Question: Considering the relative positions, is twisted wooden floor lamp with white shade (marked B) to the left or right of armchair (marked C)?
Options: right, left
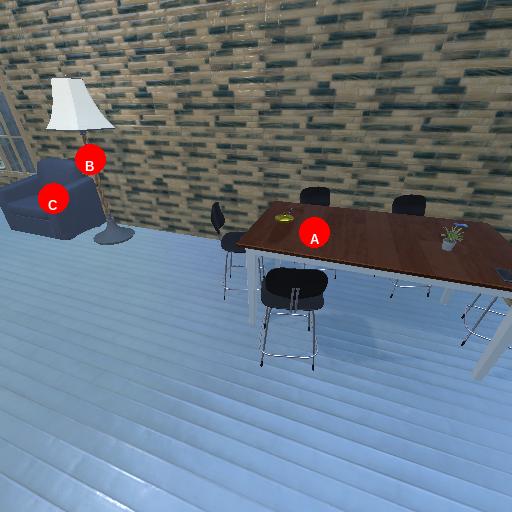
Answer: right